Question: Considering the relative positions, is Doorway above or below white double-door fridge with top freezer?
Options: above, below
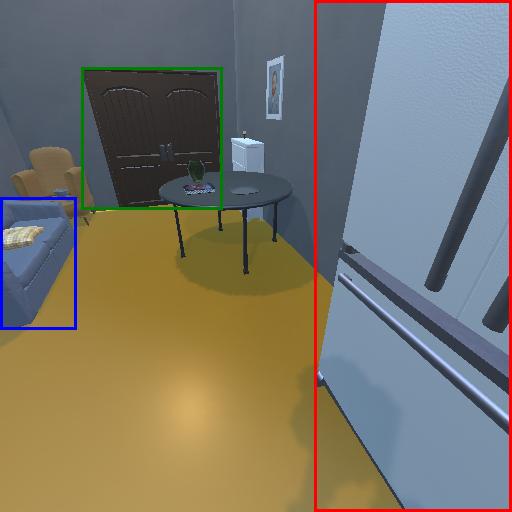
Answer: above